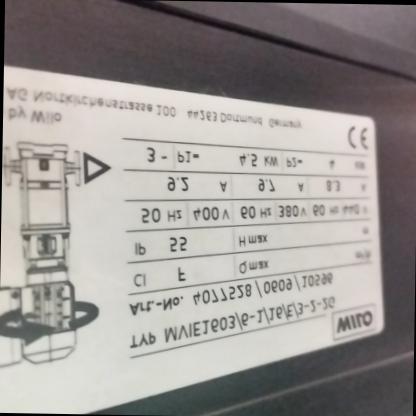
Klasa: tabliczka-znamionowa